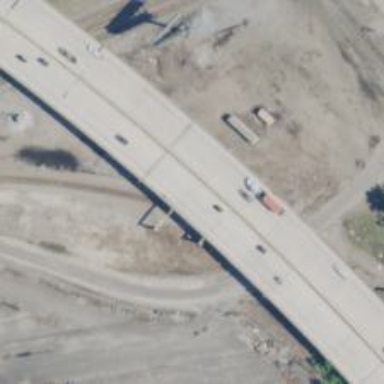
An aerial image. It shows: Motorway bridge.